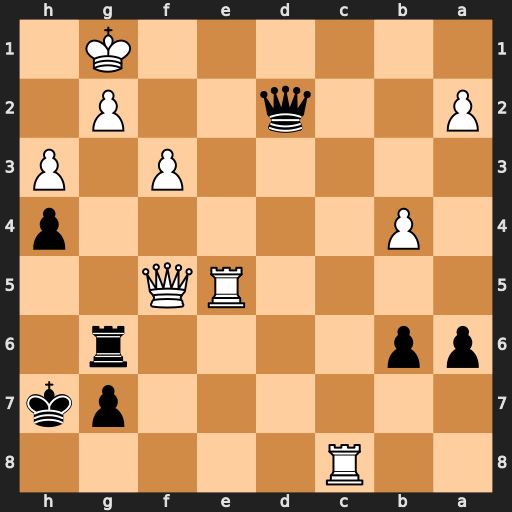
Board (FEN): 2R5/6pk/pp4r1/4RQ2/1P5p/5P1P/P2q2P1/6K1
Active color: b
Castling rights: -
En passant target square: -
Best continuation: Qxg2#